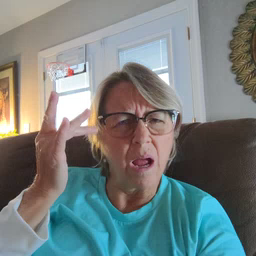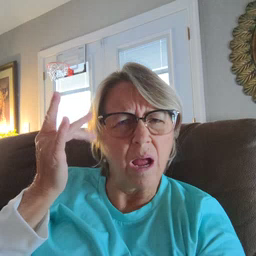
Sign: why